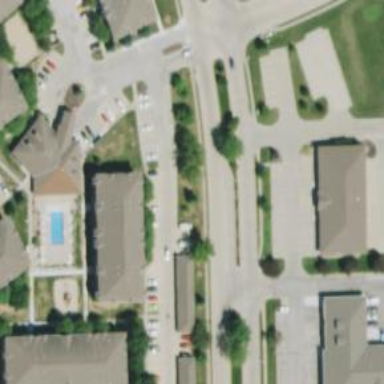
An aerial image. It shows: Living street.